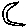
Label: moon